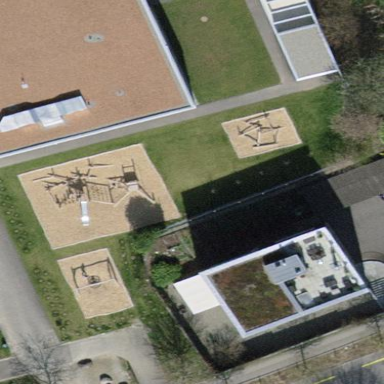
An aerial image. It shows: Playground featuring climbing frame.